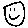
Label: smiley face